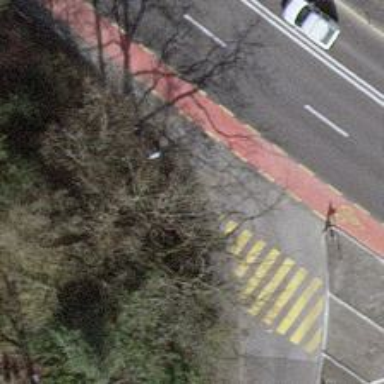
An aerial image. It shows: Raised kerb.